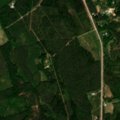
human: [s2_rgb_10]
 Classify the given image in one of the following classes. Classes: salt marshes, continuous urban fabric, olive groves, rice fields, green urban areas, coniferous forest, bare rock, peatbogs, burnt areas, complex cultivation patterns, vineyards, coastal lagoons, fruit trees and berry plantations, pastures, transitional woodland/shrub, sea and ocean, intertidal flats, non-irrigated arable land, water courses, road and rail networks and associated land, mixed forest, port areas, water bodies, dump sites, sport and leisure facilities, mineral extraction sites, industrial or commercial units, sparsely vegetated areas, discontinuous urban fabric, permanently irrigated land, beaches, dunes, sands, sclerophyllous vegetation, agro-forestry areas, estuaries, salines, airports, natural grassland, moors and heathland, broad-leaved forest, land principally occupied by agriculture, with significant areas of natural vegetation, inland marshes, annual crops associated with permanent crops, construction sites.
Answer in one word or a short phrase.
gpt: coniferous forest, mixed forest, transitional woodland/shrub